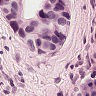
Metastatic tissue present: yes